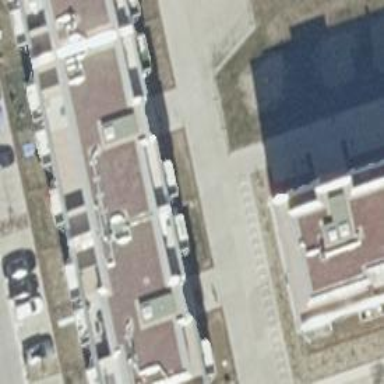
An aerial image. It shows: Flat-roofed apartment building.